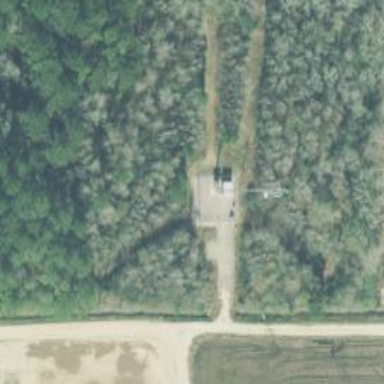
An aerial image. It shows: Communications tower of type communication.